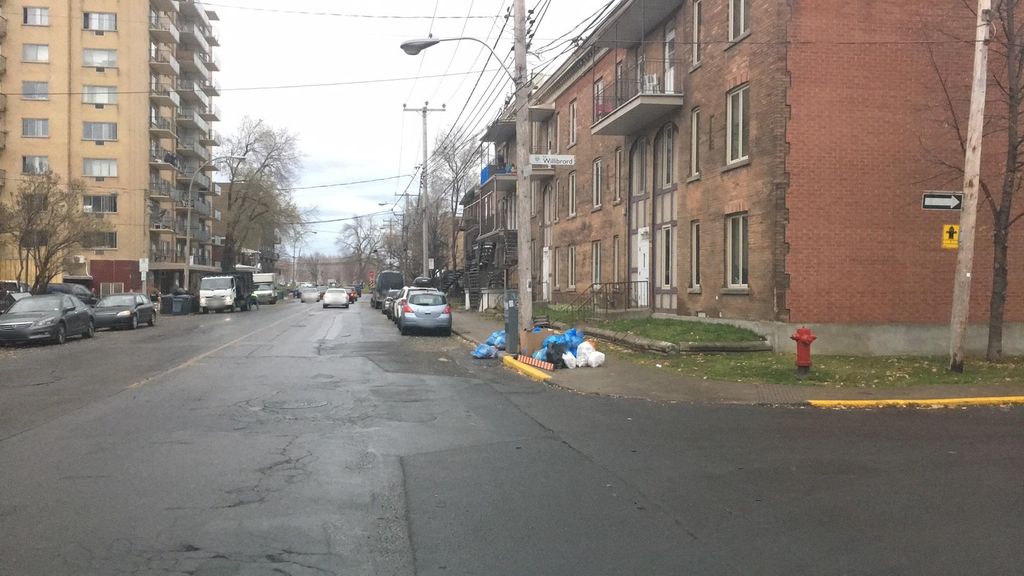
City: montreal